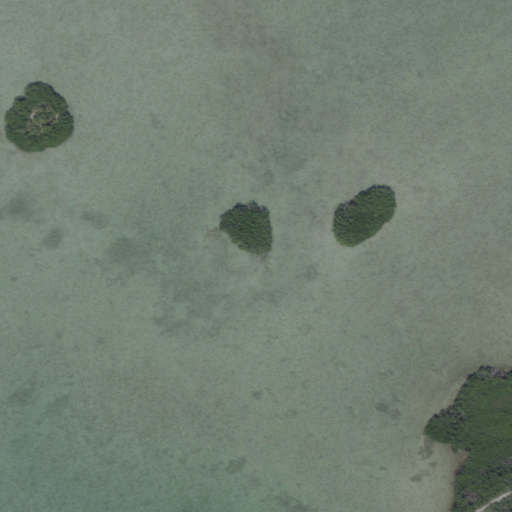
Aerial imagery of island in Florida named Little Sandy Keys containing open water, herbaceous wetlands, and woody wetlands